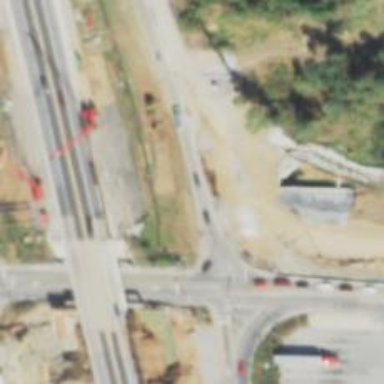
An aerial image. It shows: Motorway link with asphalt surface leading to diverging diamond interchange (DDI).